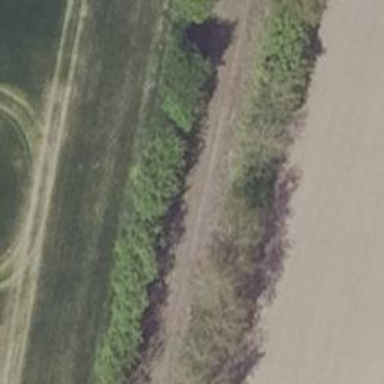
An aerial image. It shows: Row of deciduous broadleaved trees.